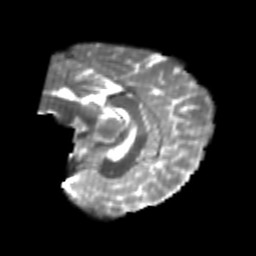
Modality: T2w
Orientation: sagittal
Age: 25
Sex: female
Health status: healthy
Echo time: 0.074 s